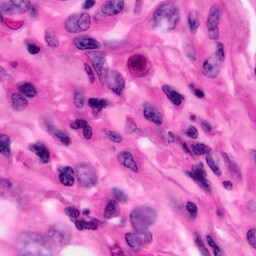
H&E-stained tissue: Pancreatic